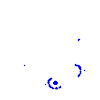
Particle: kaon